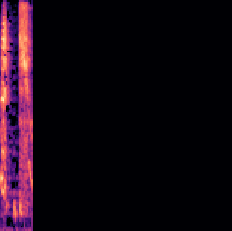
Sound class: Person sneeze